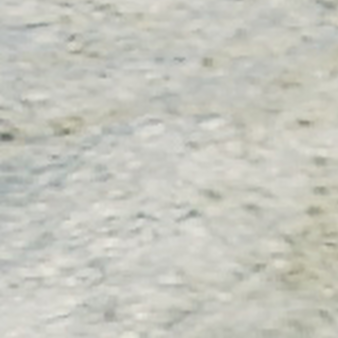
Label: other